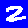
Digit: 2